Field crop: maize
Growth stage: 2
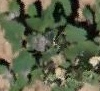
Species: chenopodium